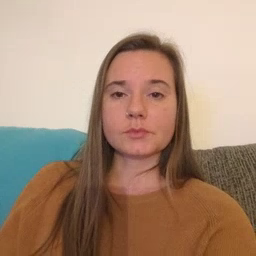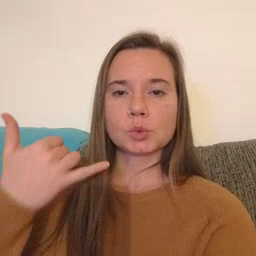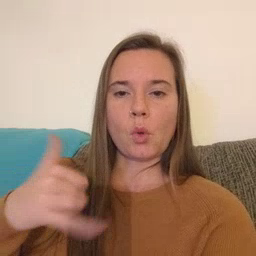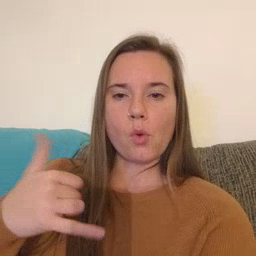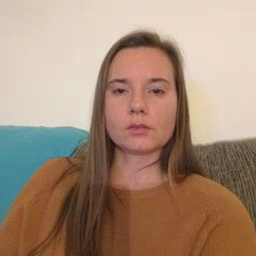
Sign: toy